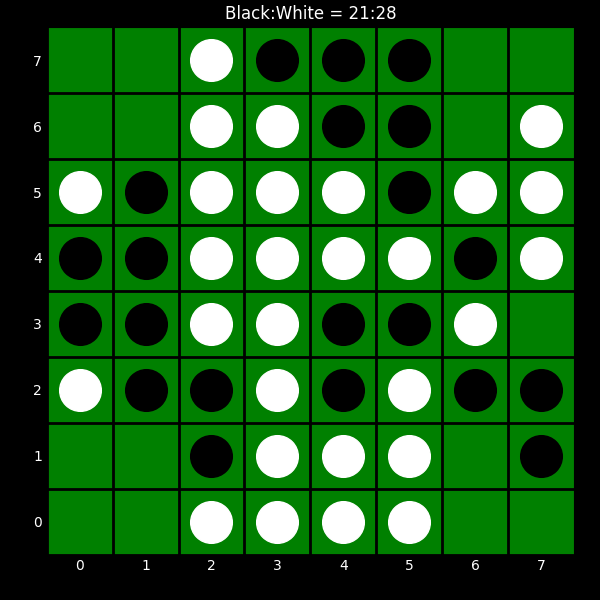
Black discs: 21
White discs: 28